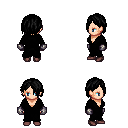
a pixel art fantasy rpg character, female body template, human, light skin, black robe, red pants, black bangs hairstyle, metal gloves, maroon shoes, four views (front, back, left, right), 2x2 character sprite sheet, small pixel art, hard edges, no anti-aliasing